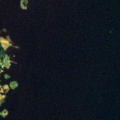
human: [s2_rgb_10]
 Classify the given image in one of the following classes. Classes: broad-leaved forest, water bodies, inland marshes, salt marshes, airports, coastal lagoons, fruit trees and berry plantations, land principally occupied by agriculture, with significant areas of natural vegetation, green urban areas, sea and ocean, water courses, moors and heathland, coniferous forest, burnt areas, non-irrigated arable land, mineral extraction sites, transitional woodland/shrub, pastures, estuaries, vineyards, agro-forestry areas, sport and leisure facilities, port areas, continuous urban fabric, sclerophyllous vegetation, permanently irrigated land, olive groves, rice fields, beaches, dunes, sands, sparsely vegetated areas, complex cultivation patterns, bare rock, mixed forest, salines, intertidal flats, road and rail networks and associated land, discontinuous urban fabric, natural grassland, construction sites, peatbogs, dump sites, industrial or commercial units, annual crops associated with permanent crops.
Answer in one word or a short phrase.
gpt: coniferous forest, sea and ocean